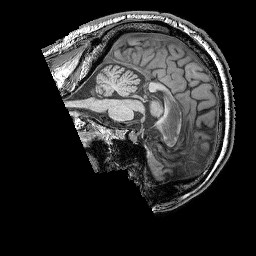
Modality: T1w
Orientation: sagittal
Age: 46
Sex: male
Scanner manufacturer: siemens
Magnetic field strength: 3 T
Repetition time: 2.25 s
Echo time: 0.00411 s